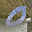
Label: 0